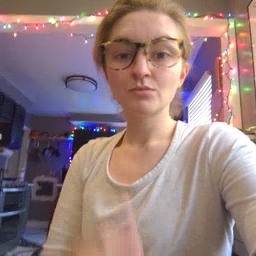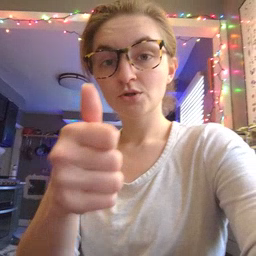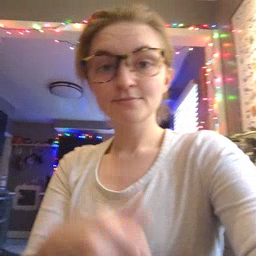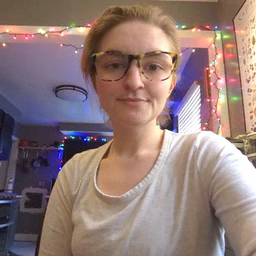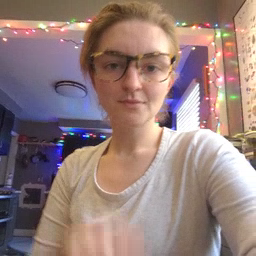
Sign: yourself